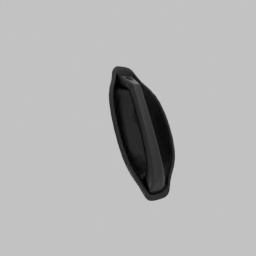
Label: mechanical